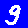
Digit: 9